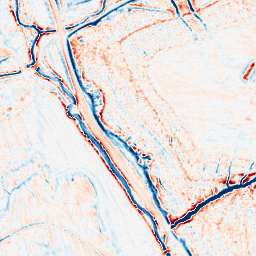
Category: edge_preserving
Decomposition family: anisotropic_diffusion
Decomposition parameters: iterations: 50
kappa: 10
gamma: 0.05
Upsampling method: bilinear
Upsampling parameters: scale: 8
Upsampling scale: 8